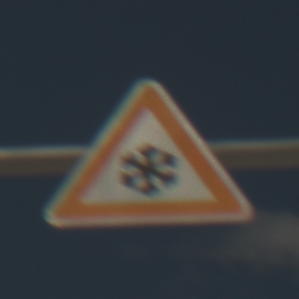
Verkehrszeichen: SchneeOderEisglaette
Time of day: Midday
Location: Outdoor (Beach)
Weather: PartlyCloudy
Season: NotSpecified
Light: Natural